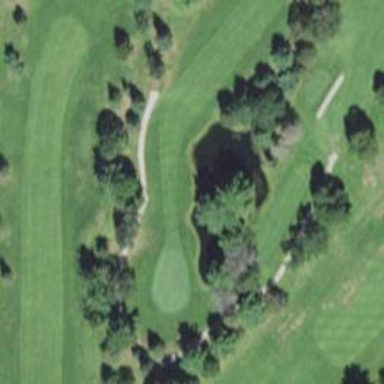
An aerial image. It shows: Golf hole.